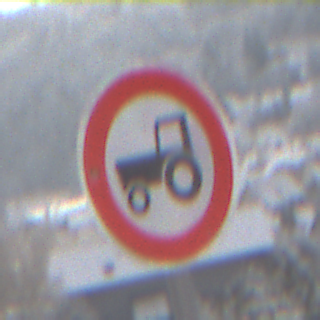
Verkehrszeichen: VerbotKraftfahrzeugeZuegeNichtSchneller25
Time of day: MorningAfternoon
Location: Outdoor (Nature)
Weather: PartlyCloudy
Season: Winter
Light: Natural